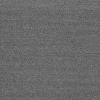
Atmospheric dust classification: dusty